Question: Summary:
As you can see in the gif file below, suggestions show up as we type 'sysout' when not inside any snippet placeholder, otherwise, they don't show up.
Already tried:
I looked on GitHub issues and filed a GitHub issue.

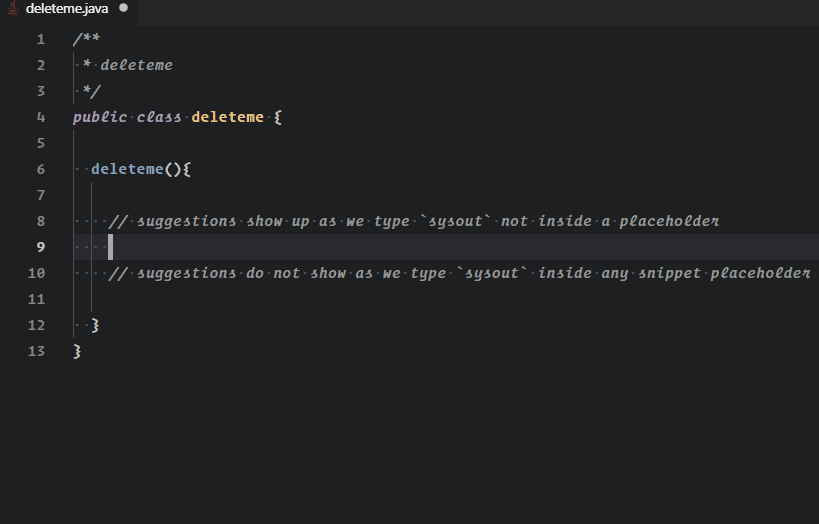
Answer: Microsoft support was on it quickly: <URL>
"Quick suggestions and snippet placeholder often collide and by default quick suggestions are disabled when snippet mode is active. This setting controls that behaviour: 'editor.suggest.snippetsPreventQuickSuggestions'" was their reply.
So basically, 'editor.suggest.snippetsPreventQuickSuggestions' need to be set to false in 'settings.json'